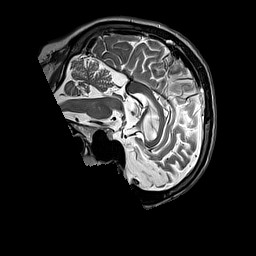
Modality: T2w
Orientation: sagittal
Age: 64
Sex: male
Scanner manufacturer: siemens
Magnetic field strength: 3 T
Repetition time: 3.2 s
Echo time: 0.212 s